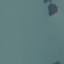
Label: SeaLake